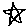
Label: star